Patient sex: M
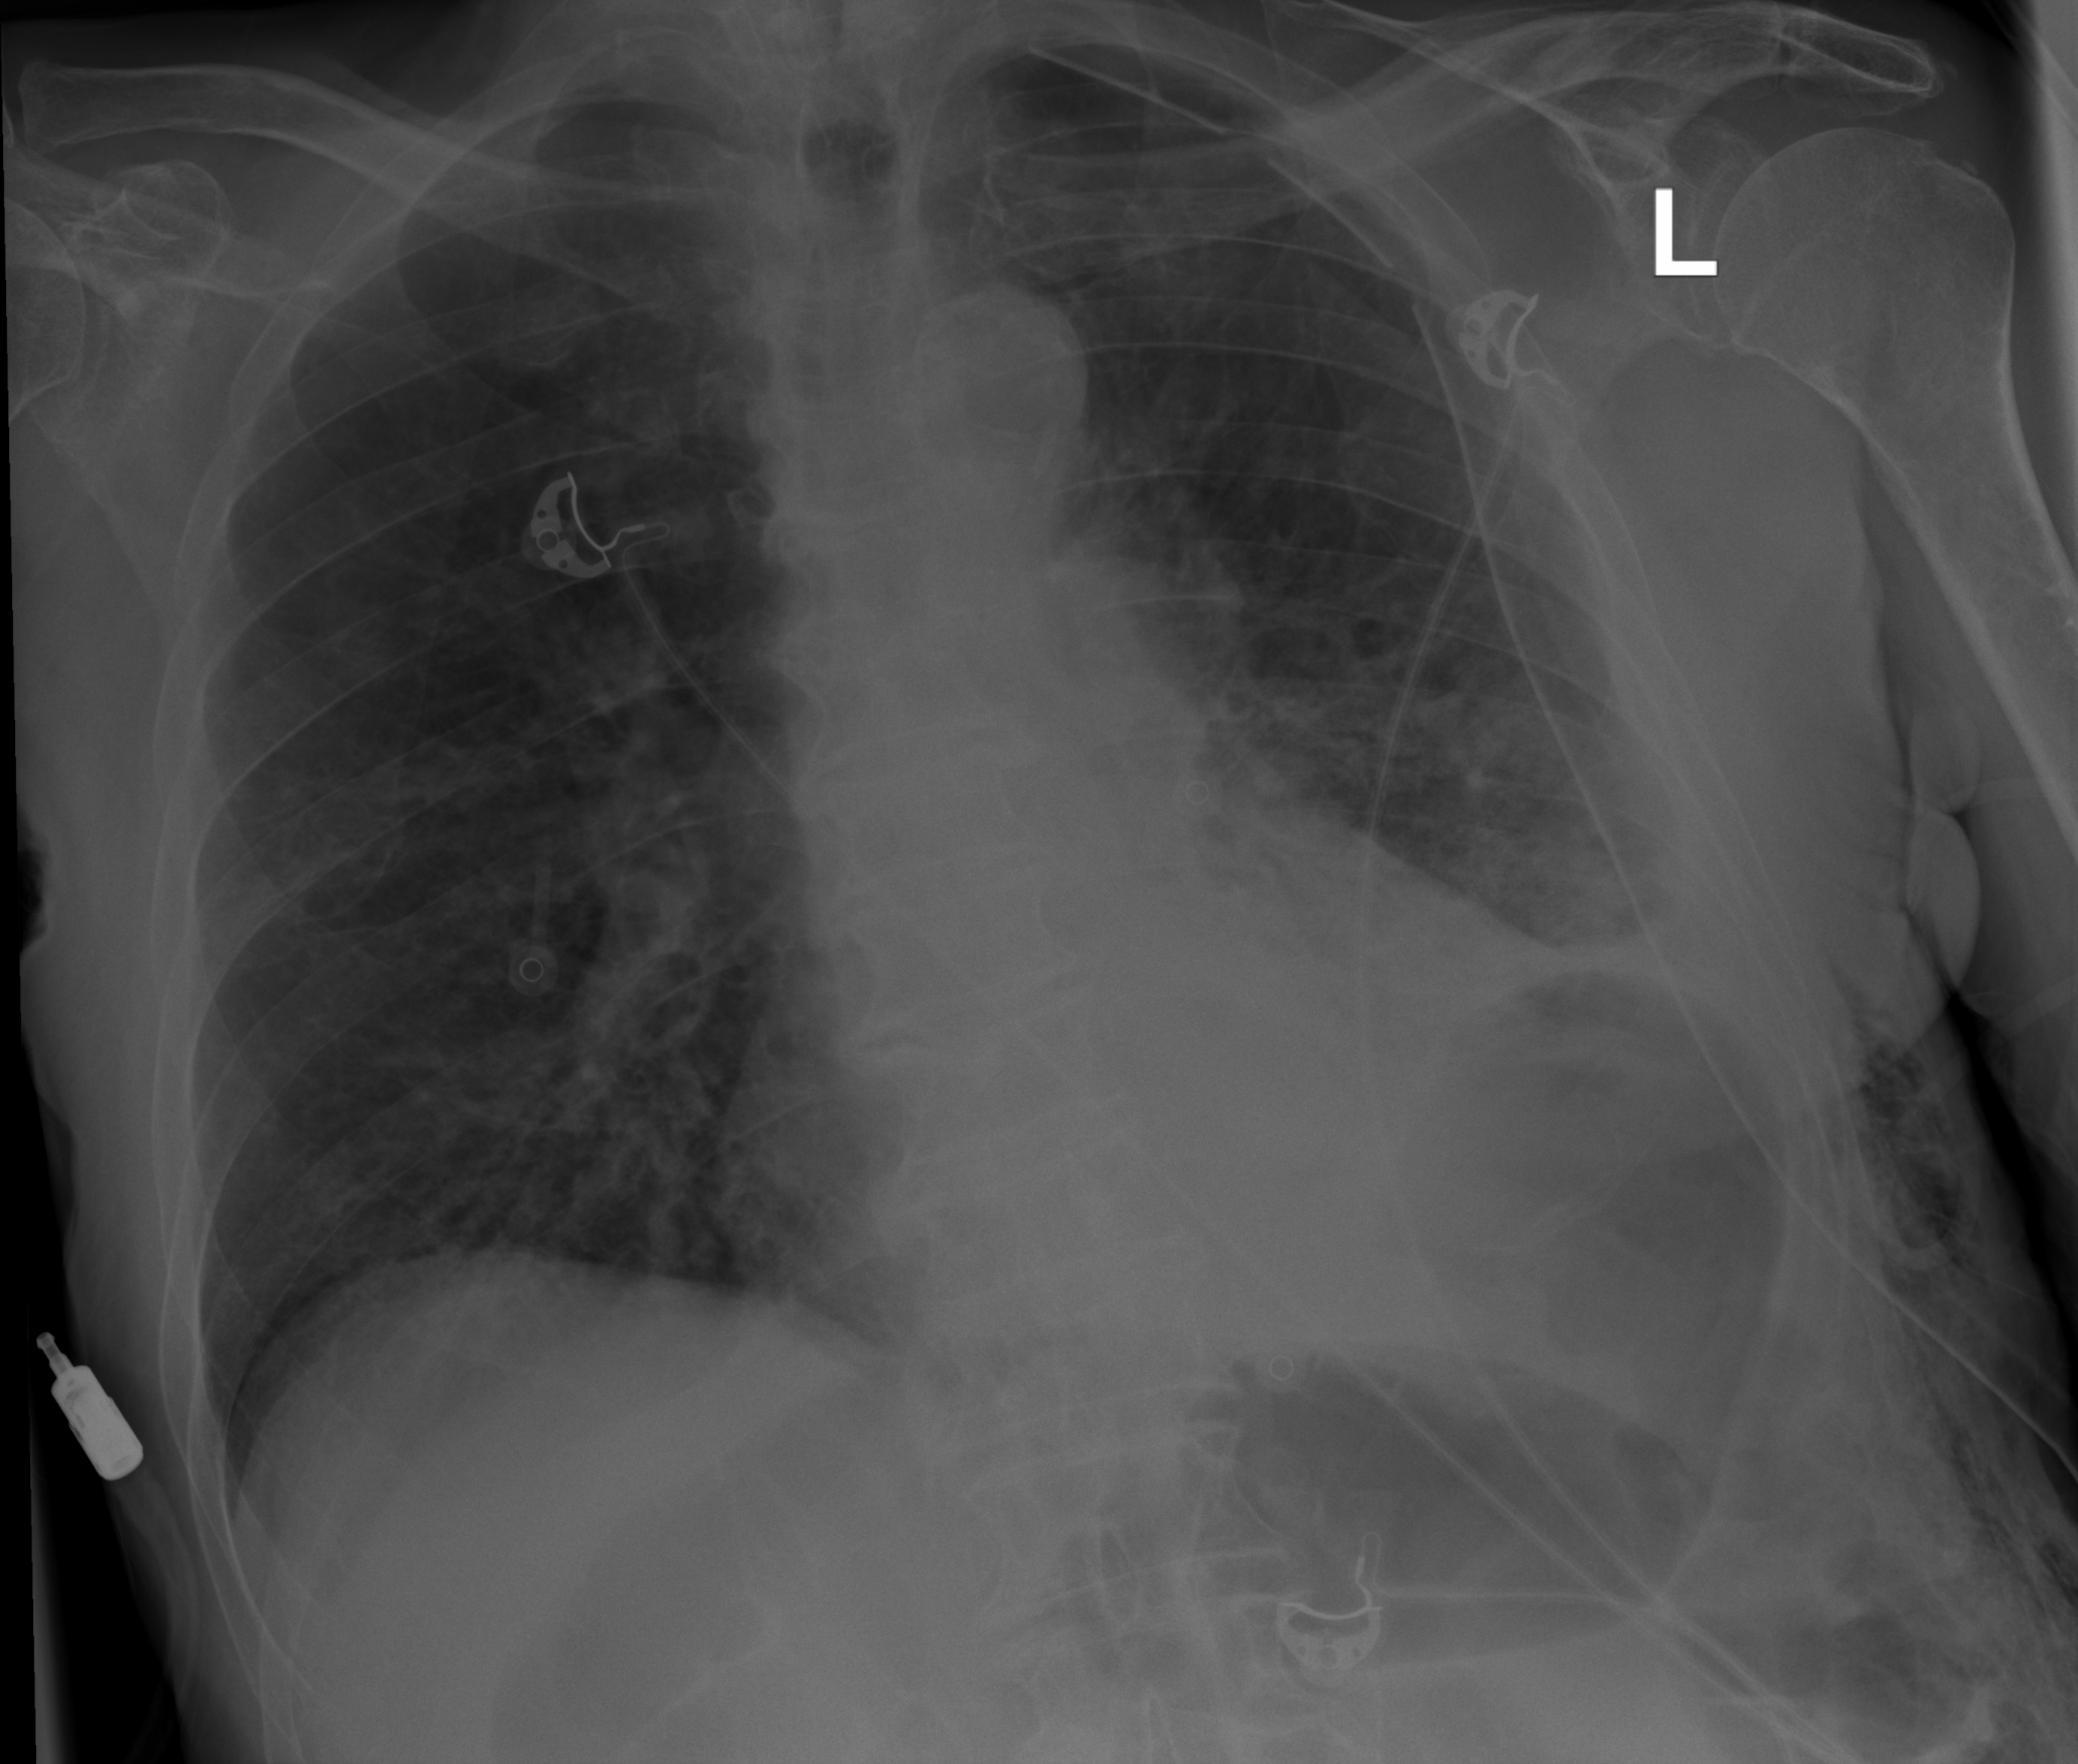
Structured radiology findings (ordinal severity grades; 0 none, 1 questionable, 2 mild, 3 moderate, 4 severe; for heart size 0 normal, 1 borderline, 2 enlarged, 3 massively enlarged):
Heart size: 0
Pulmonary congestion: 0
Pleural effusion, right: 0
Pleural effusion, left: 2
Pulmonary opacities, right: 0
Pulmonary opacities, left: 2
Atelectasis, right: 0
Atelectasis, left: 2